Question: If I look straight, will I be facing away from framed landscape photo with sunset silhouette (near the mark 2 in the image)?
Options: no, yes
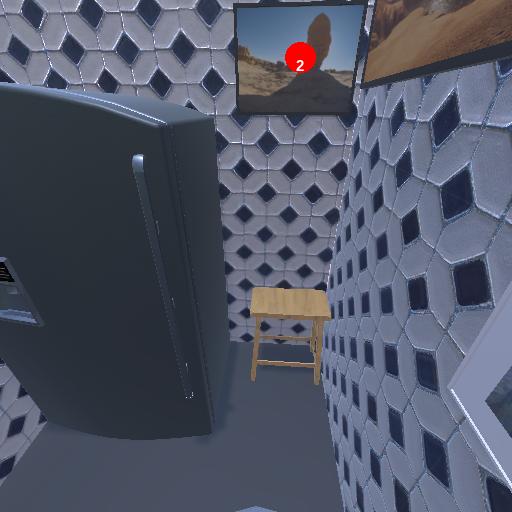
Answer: no